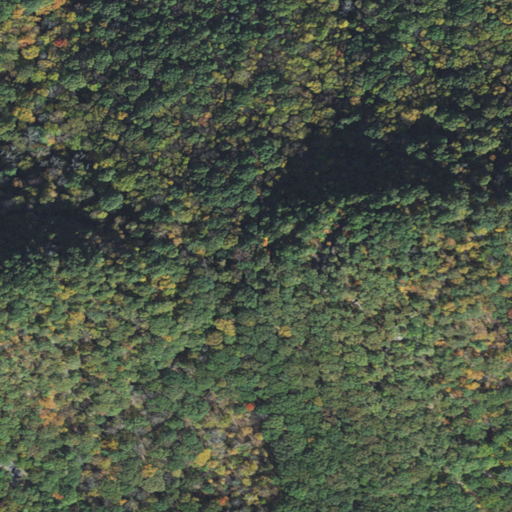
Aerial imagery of gap in Massachusetts named Taylor Notch containing deciduous forest, open development, mixed forest, evergreen forest, woody wetlands, and open water